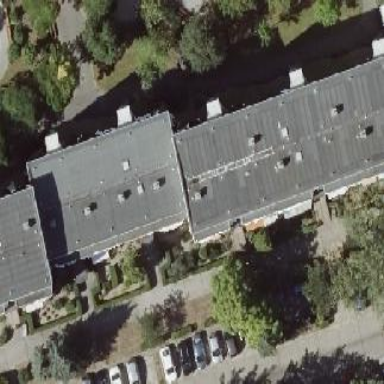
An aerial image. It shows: Flat-roofed apartment building.